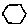
Label: hexagon